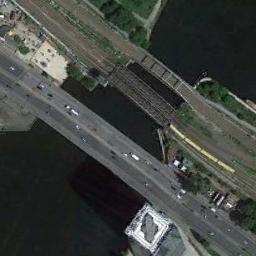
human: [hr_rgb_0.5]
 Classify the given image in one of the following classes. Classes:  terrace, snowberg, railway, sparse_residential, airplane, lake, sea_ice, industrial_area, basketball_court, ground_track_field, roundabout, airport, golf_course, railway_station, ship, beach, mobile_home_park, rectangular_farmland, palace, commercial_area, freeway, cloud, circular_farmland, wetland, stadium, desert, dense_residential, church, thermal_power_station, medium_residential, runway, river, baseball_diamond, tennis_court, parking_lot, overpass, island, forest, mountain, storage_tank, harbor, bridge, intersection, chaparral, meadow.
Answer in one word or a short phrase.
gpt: bridge